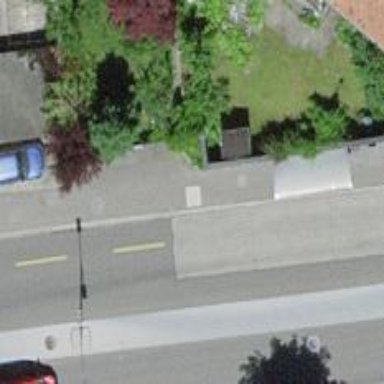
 serving as platform for public transportation."